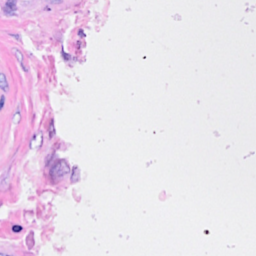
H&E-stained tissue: Breast